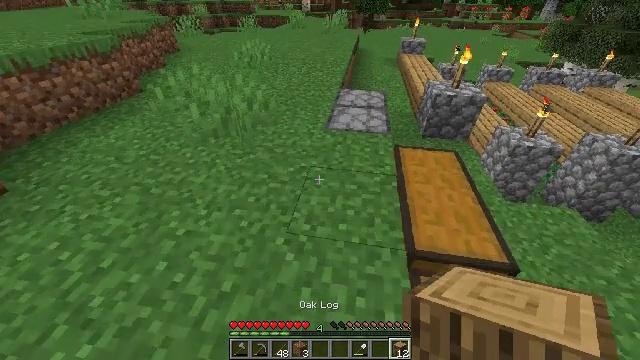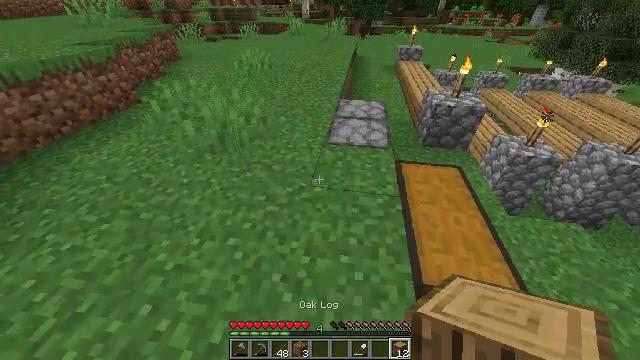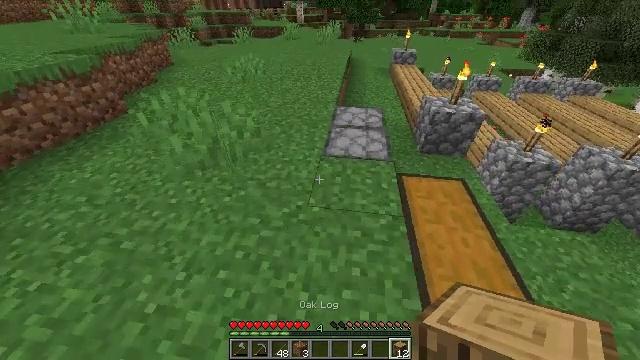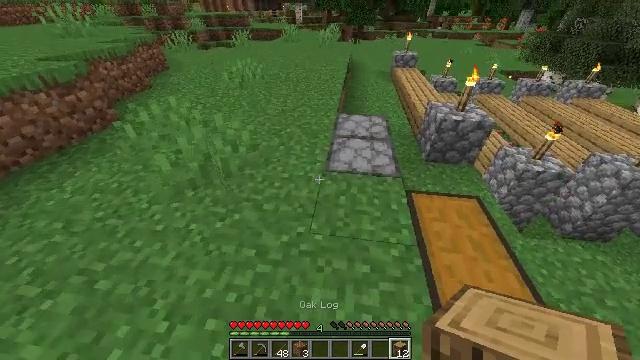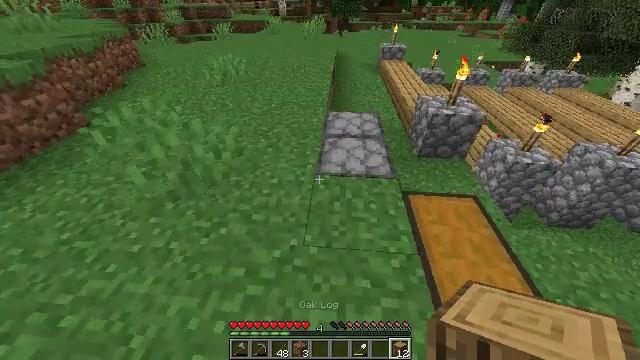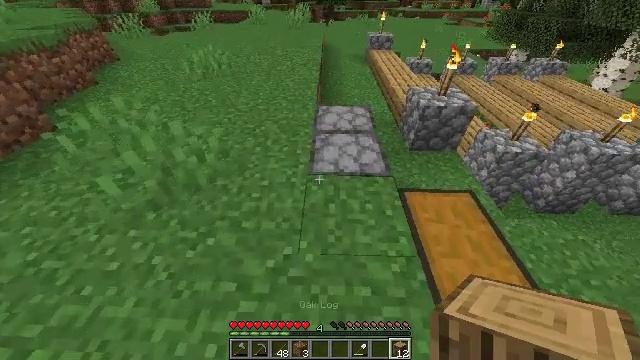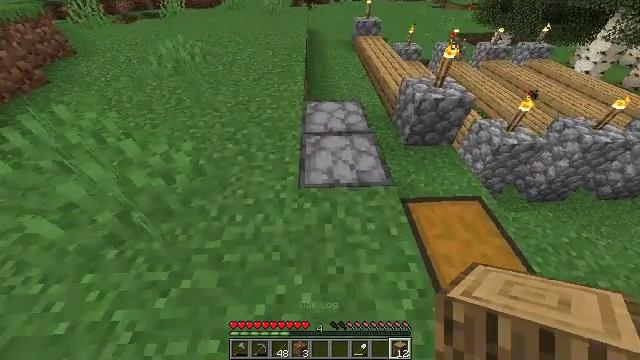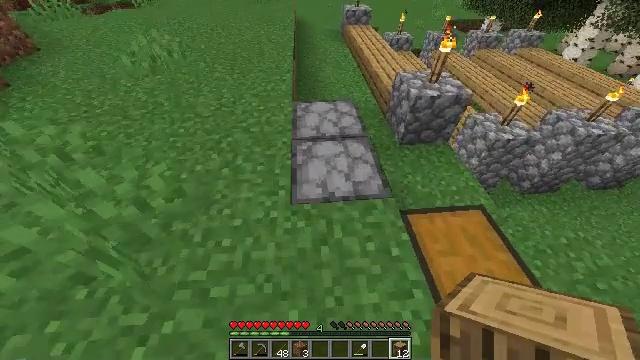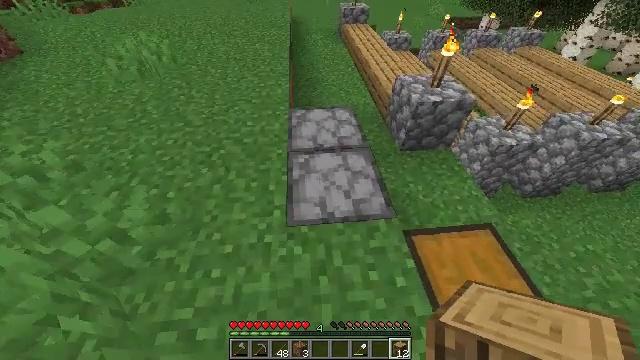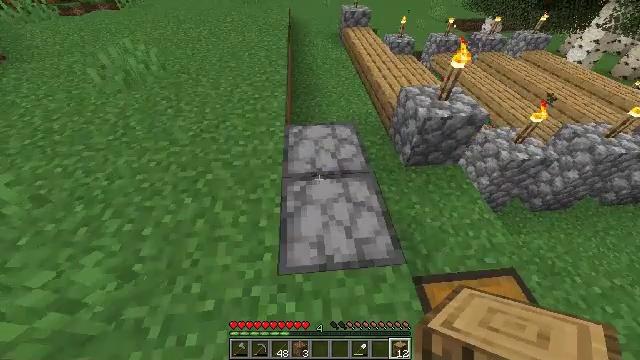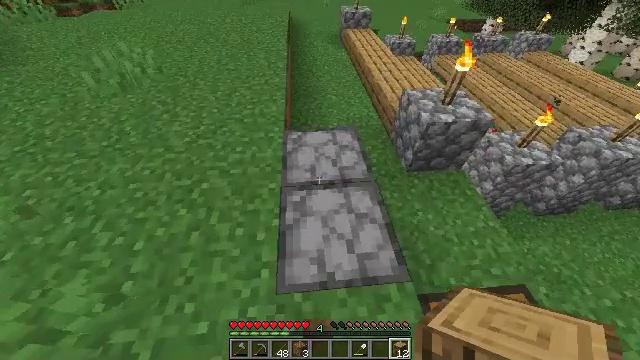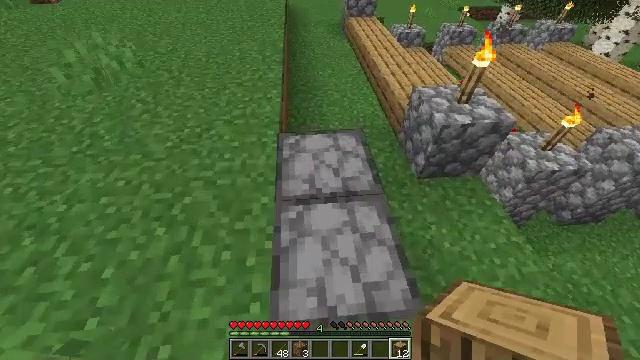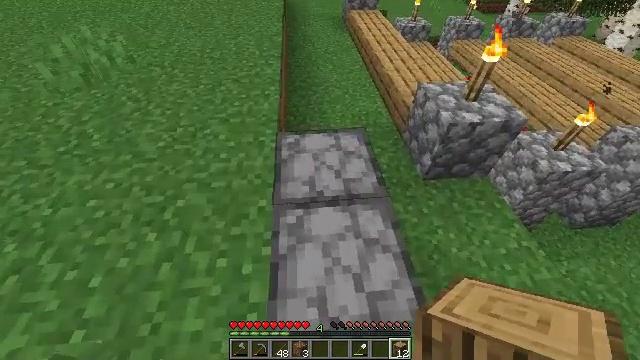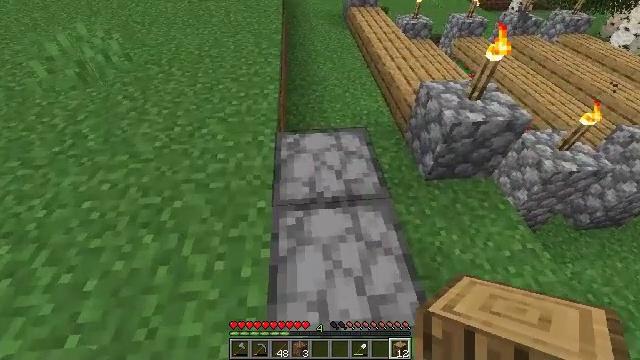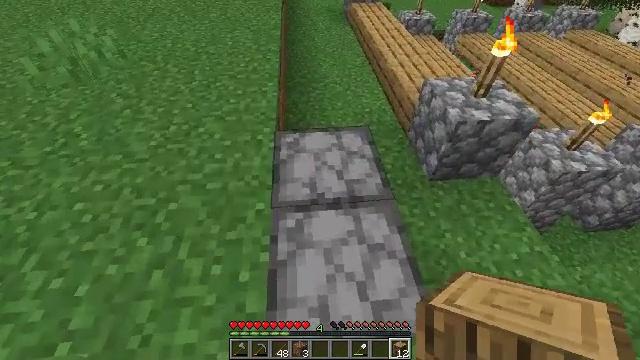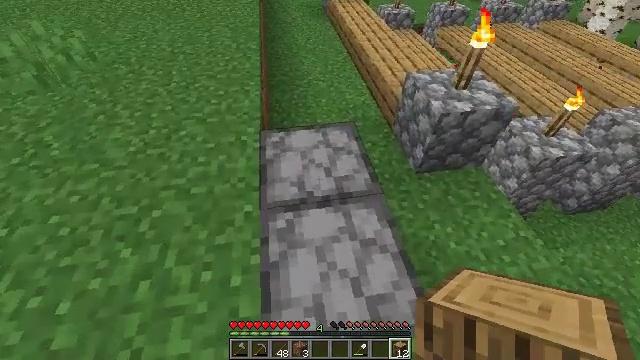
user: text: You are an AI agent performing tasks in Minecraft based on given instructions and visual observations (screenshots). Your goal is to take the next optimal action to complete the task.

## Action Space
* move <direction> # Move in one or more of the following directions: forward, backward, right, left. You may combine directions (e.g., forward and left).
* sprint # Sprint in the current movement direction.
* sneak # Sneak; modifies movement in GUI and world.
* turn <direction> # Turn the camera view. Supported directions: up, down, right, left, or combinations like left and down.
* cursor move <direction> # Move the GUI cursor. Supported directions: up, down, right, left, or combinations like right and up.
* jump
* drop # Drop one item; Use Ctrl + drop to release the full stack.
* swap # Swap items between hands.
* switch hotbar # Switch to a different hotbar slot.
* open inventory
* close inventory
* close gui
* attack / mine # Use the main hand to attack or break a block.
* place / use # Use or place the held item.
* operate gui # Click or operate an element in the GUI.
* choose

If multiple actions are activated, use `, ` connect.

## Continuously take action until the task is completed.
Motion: motion action
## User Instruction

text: Retrieve the torch.
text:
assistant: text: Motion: move forward
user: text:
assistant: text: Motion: move forward, turn right
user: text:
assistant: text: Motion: move forward
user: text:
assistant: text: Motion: move forward, turn right and down
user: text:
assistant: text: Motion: move forward, turn right and down
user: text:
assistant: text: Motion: move forward, turn right and down
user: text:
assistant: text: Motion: move forward, turn right and down
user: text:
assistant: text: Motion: move forward
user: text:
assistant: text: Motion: move forward
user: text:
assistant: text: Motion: no_op
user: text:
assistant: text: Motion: no_op
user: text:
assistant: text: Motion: no_op
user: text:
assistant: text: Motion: no_op
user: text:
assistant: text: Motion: no_op
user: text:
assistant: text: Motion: turn right
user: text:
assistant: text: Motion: turn right and down
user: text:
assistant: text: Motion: turn right
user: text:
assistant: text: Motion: turn right and up
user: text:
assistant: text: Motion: turn right
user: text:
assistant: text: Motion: turn right and up
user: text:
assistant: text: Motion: turn right and up
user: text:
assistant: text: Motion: turn right and up
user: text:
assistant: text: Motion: turn right and up
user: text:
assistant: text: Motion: turn up
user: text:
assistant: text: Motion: no_op
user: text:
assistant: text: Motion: no_op
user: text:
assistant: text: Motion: no_op
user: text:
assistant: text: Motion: move forward, turn right
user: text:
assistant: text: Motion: move forward, turn right and up
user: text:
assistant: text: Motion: turn right and up